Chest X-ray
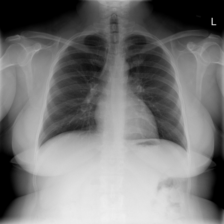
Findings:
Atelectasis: negative
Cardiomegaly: negative
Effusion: negative
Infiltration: negative
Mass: negative
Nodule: negative
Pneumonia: negative
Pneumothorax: negative
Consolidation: negative
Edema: negative
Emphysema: negative
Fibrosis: negative
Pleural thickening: negative
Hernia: negative